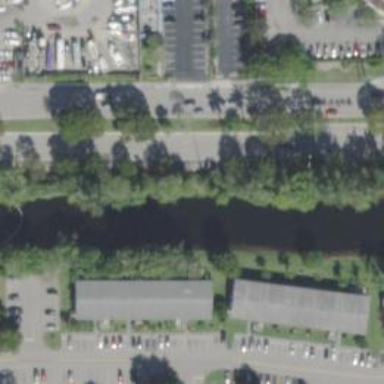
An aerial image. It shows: Canal.